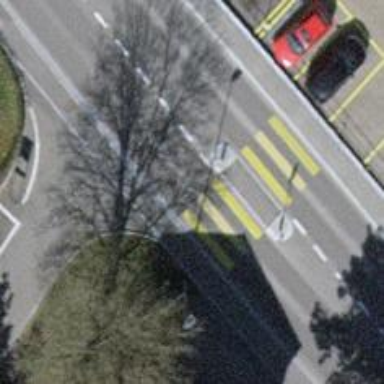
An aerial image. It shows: Asphalt footway with marked zebra crossing and island.